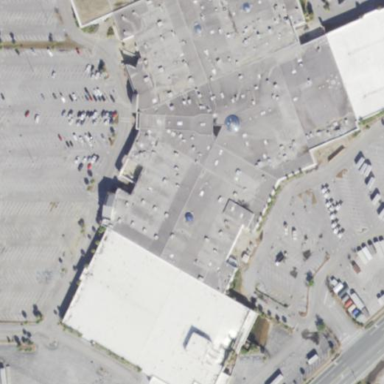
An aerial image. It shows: Mall building.